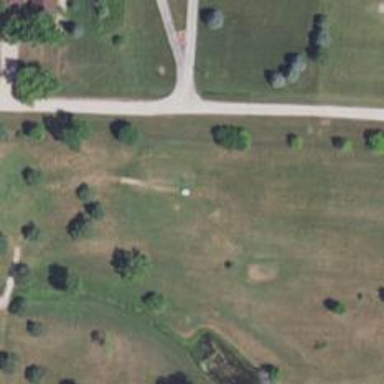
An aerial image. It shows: Golf cartpath that is also road path.